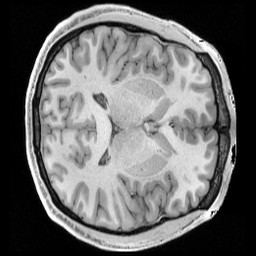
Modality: T1w
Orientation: axial
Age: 19
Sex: male
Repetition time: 2.4 s
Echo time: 0.00222 s